Aerial crown-view tile of a tropical tree (Barro Colorado Island, Panama), acquired 20250616:
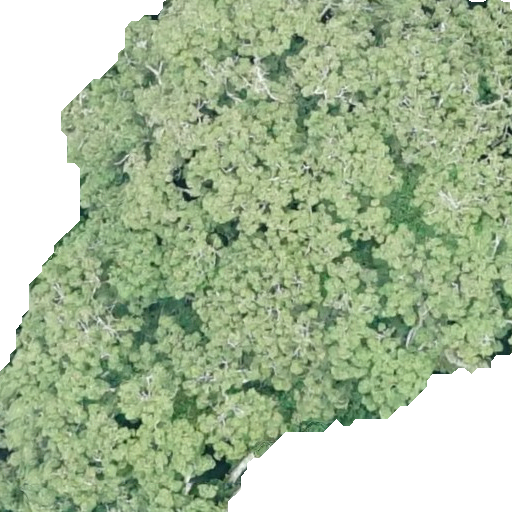
Species: Ceiba pentandra
GBIF accepted scientific name: Ceiba pentandra
Crown area: 343.02 m²